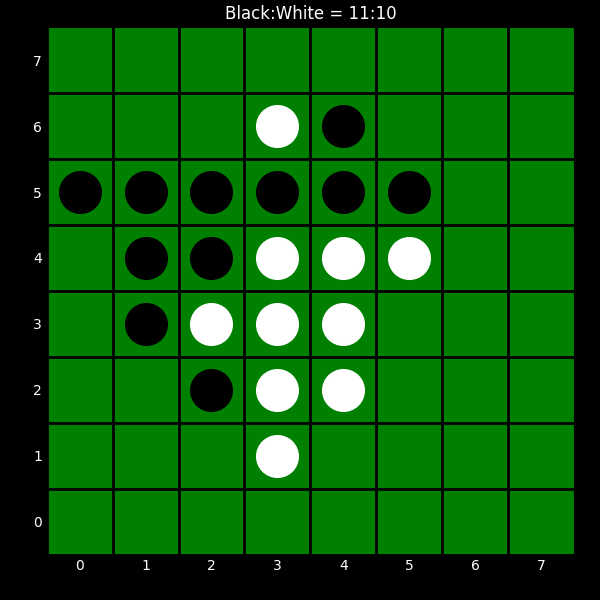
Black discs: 11
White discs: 10